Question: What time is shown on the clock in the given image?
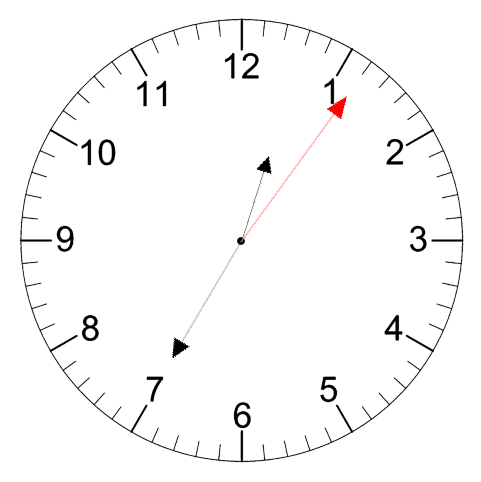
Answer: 12:35:06